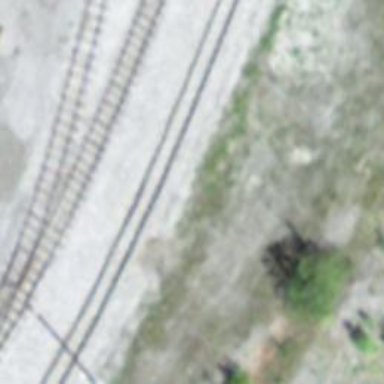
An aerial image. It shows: Railway stop with public transport stop position.